Question: I want to see files on my data/data/your.app.package/ dir on device by Eclipse File Explorer but it can works on device but works on emulator.

Can anybody help me? Thanks!
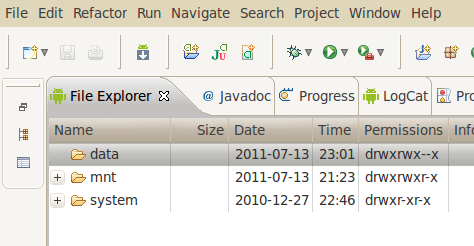
Answer: Due to security reasons you will not be able to see the files in app directory in the device. I am not sure but i think you will be able to see if you rooted your device.
I have never tried rooting a device.